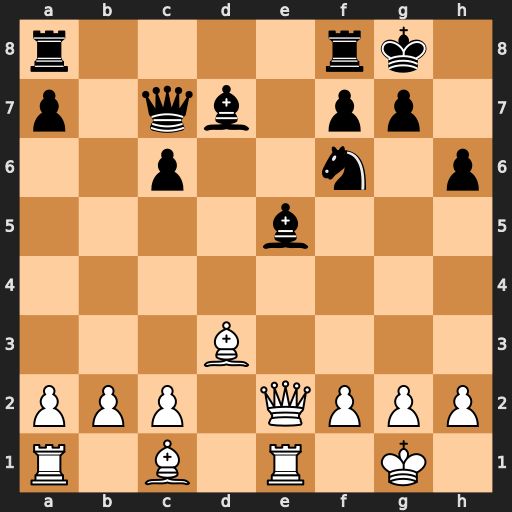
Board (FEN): r4rk1/p1qb1pp1/2p2n1p/4b3/8/3B4/PPP1QPPP/R1B1R1K1
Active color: w
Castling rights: -
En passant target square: -
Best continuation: Qxe5 Qxe5 Rxe5